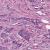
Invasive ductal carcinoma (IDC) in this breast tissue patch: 1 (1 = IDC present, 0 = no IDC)